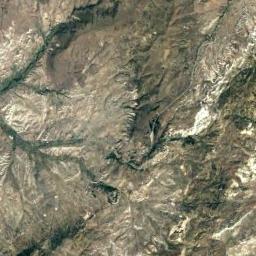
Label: mountain